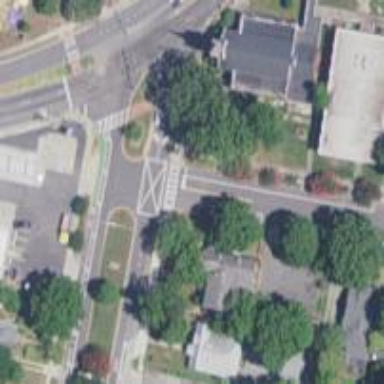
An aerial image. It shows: Marked crossing on the road.